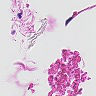
Metastatic tissue present: no